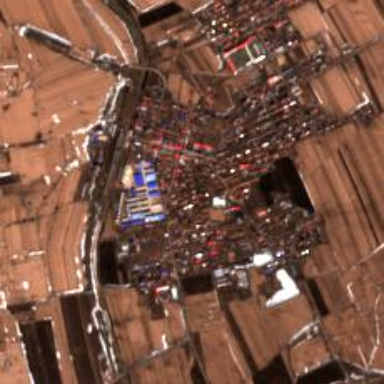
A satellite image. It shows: Ethnic township within town.